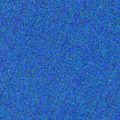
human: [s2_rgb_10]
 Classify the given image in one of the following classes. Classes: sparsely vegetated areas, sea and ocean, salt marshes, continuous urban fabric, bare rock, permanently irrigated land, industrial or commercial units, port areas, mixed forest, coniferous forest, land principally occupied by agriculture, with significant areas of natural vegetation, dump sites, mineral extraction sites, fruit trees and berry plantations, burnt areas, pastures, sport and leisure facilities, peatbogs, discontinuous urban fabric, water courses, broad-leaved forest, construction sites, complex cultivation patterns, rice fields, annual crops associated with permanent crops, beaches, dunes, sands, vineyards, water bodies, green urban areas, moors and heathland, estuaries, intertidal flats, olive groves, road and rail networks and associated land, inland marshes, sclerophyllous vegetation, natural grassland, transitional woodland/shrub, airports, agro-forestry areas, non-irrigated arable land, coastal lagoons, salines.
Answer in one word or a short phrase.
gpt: sea and ocean